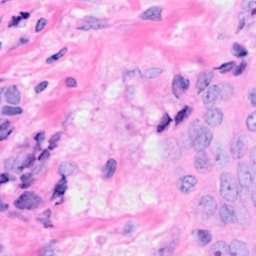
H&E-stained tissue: Breast